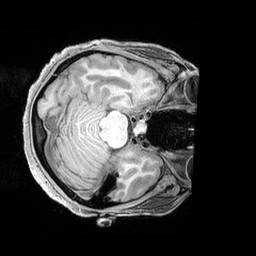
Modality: T1w
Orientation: axial
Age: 25
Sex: female
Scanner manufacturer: siemens
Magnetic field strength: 3 T
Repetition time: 2.4 s
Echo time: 0.00215 s